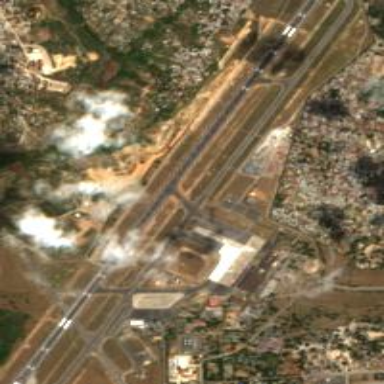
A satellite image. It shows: International aerodrome airport.